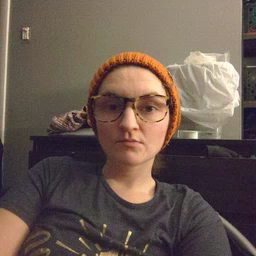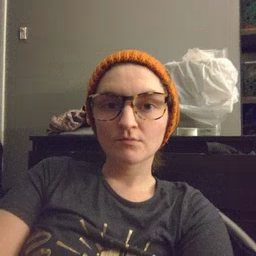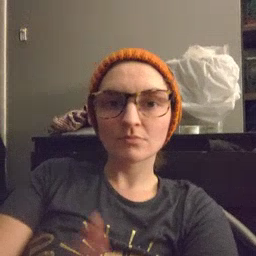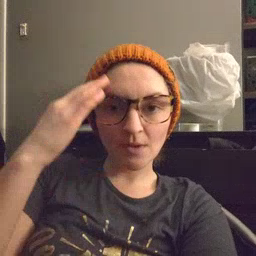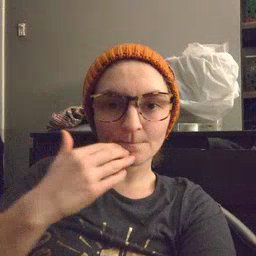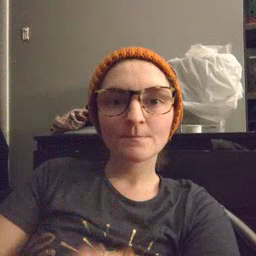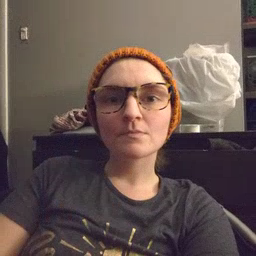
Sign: head